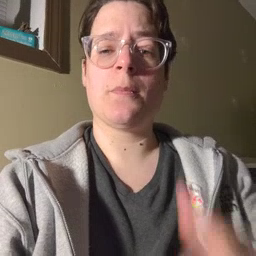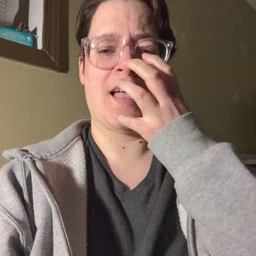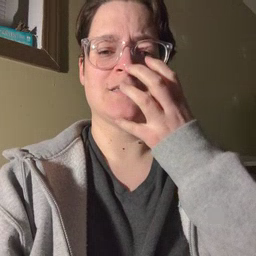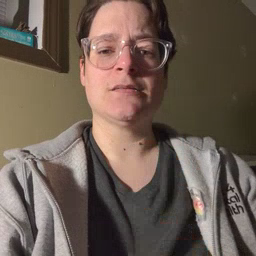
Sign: mad